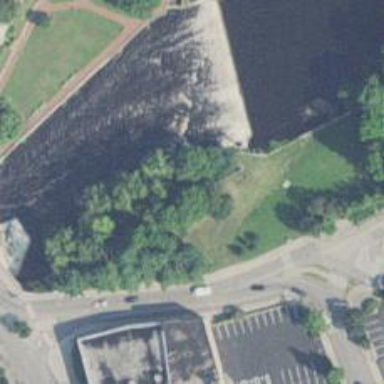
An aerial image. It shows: Dam along waterway.